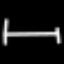
Label: bed